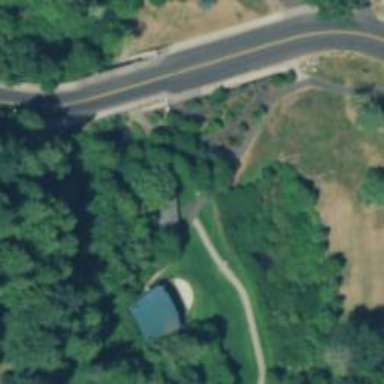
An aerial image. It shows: Path on bridge.